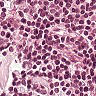
Metastatic tissue present: no